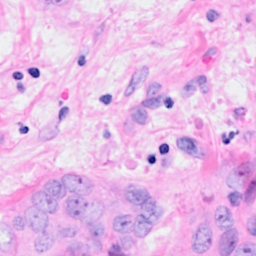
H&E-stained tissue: Breast